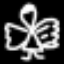
Label: angel